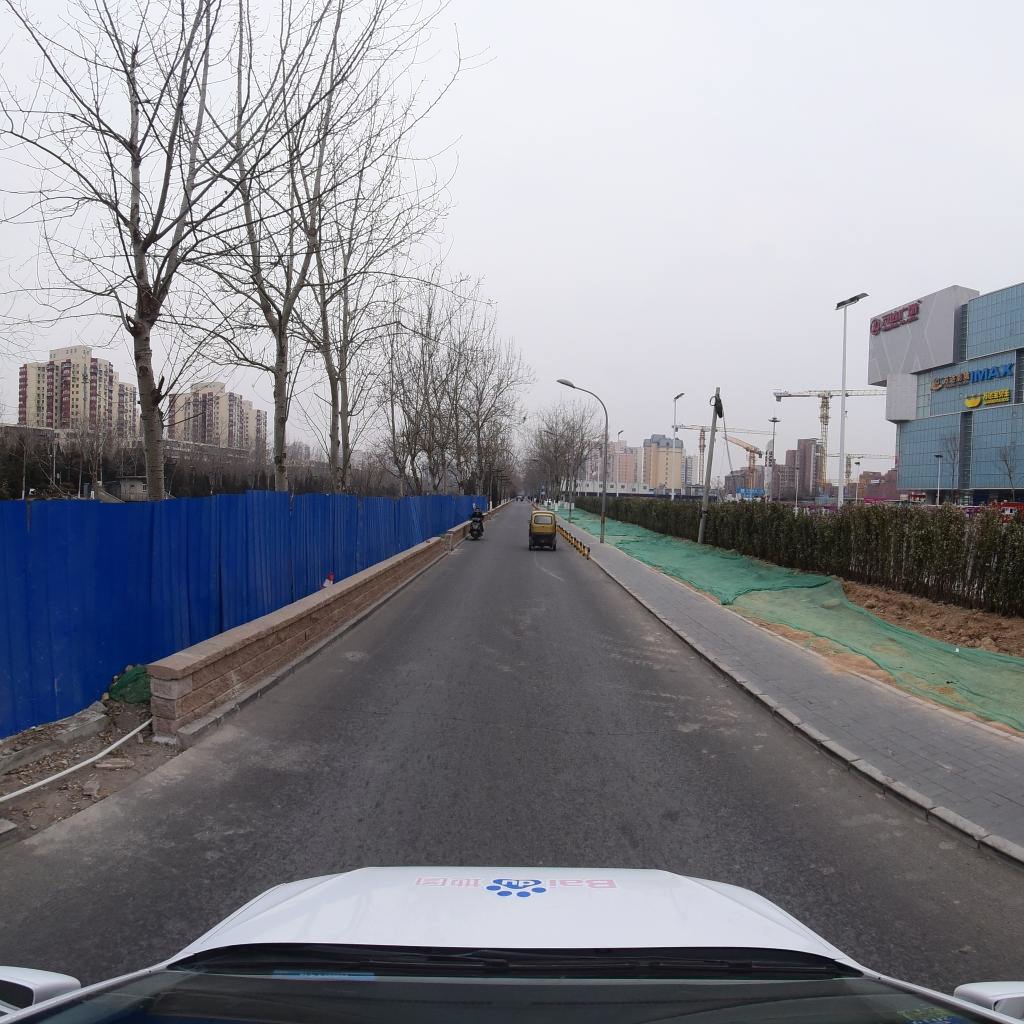
Region: Fengtai
Road damage annotations: transverse crack